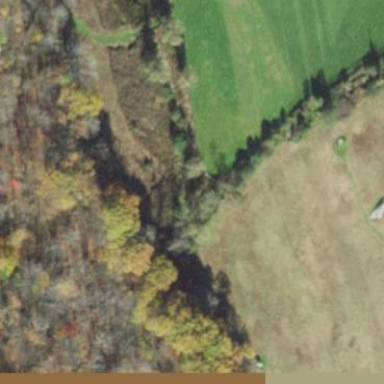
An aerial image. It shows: Existing Preserved Open Space in woodland area.